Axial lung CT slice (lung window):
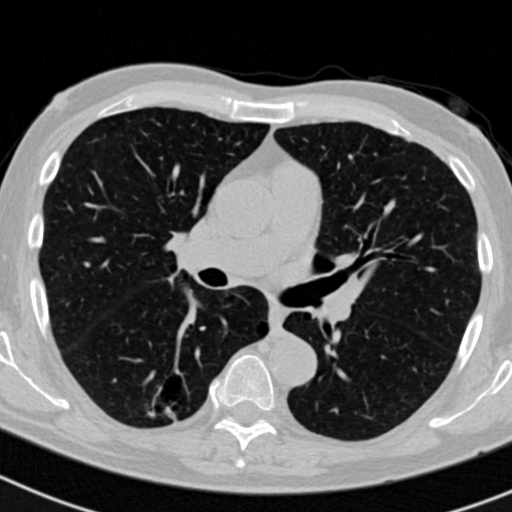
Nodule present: yes
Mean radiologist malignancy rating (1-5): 4.333